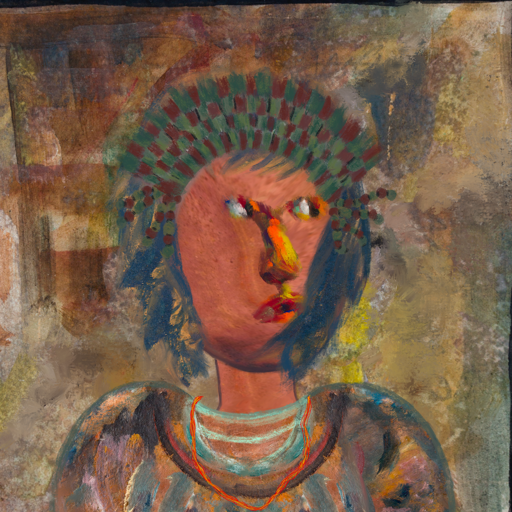
Background: Mosgoul, Head And Neck Side: Mother_And_Son_Mother, Face Side: An_Impression, Bust: Boggyland, Hair Side: In_The_Sun, Head Accessory: After_Raid_Crown, Second Necklace: Gypsy_Mother_2, Necklace: Blank, Baby: Blank